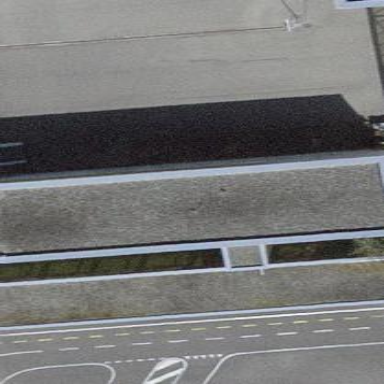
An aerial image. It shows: School building.